Interaction volume radius: 10 \u00c5
Interaction volume height: 20 \u00c5
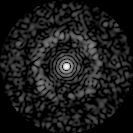
Disorder parameter: 0.7906